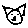
Label: cat